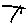
Label: star